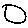
Label: circle